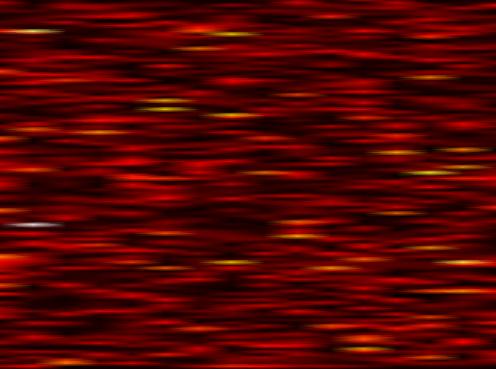
Label: UFMC